Question: HTML:
'''
<div class="list">
<ul>
<li><a href="#">A</a></li>
<li><a href="#">B</a></li>
<li>
<ul>
<li><a href="#">Lorem Ipsum is simply dummy text of the printing and typesetting industry.</a></li>
<li><a href="#">Lorem Ipsum is simply dummy text of the printing and typesetting industry.</a></li>
<li><a href="#">C3</a></li>
<li><a href="#">Lorem Ipsum is simply dummy text of the printing and typesetting industry.</a></li>
<li><a href="#">C5</a></li>
</ul>
</li>
<li><a href="#">D</a></li>
<li><a href="#">E</a></li>
<li><a href="#">F</a></li>
</ul>
</div>
'''
CSS:
'''
.list{
width:300px;
}
a{
text-decoration:none;
color:#000;
}
.list ul{
padding:0 0 0 12px;
list-style:none;
}
.list ul li{
margin-bottom:8px;
padding-bottom:8px;
border-bottom:1px dashed #CCC;
}
.list ul li a{
display:block;
line-height:15px;
padding:0 0 0 9px;
float:left;
}
.list ul li ul{
padding:0 0 10px 15px;
}
.list ul li ul li{
margin:4px 0;
min-height:7px;
border:none;
}
.list ul li ul li a{
display:block;
line-height:15px;
padding:0 0 0 9px;
float:left;
}
'''
I do not know what the value would be for list item because of dynamic content. There isn't any problem for single line.But if there are double line for list item, list border-bottom is shifting like below image;

If I remove "float:left" from a tag css, getting better but I don't want remove it because it cause other problems at site.How can I fix this with other way?
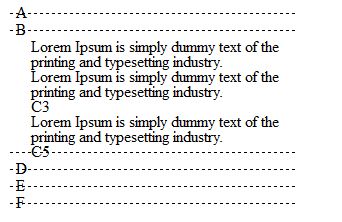
Answer: Try adding 'overflow: hidden' to '.list ul li'